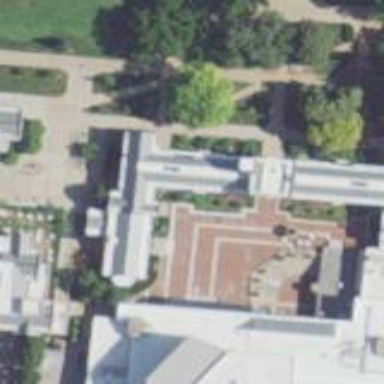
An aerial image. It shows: University building.